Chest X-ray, PA view. Patient: 47 years old, sex M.
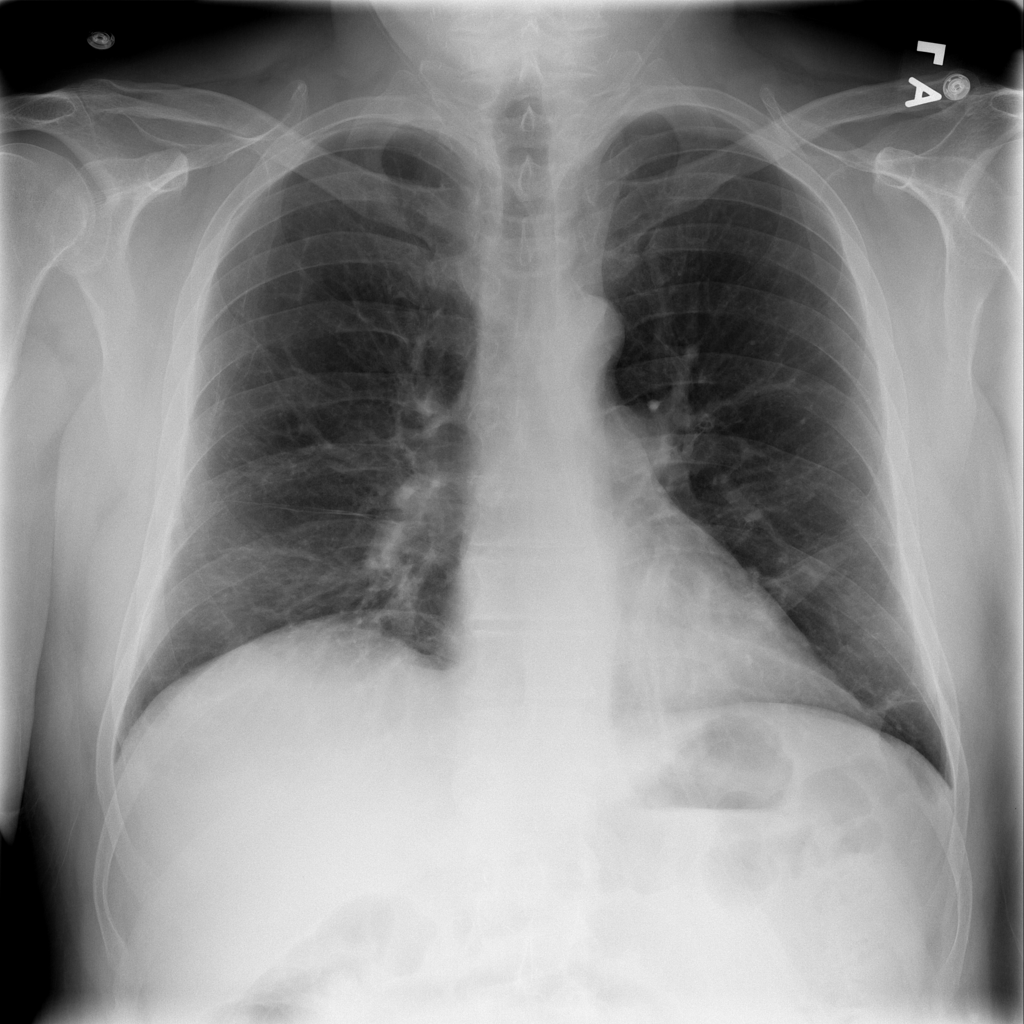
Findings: No Finding